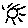
Label: sun